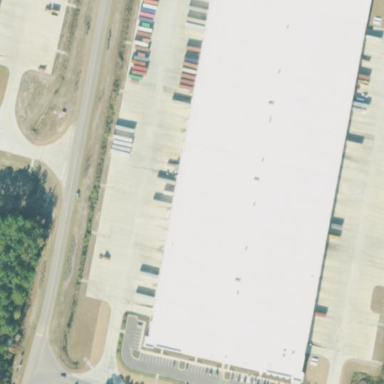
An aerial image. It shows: Warehouse building.